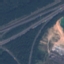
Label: Highway